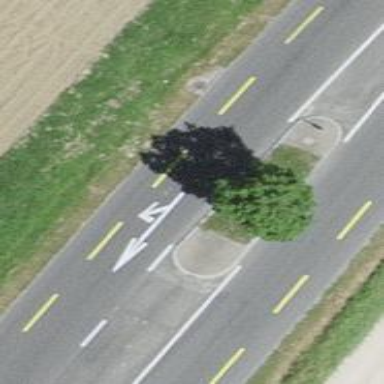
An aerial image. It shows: Secondary road with designated cycle lane.